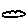
Label: cloud